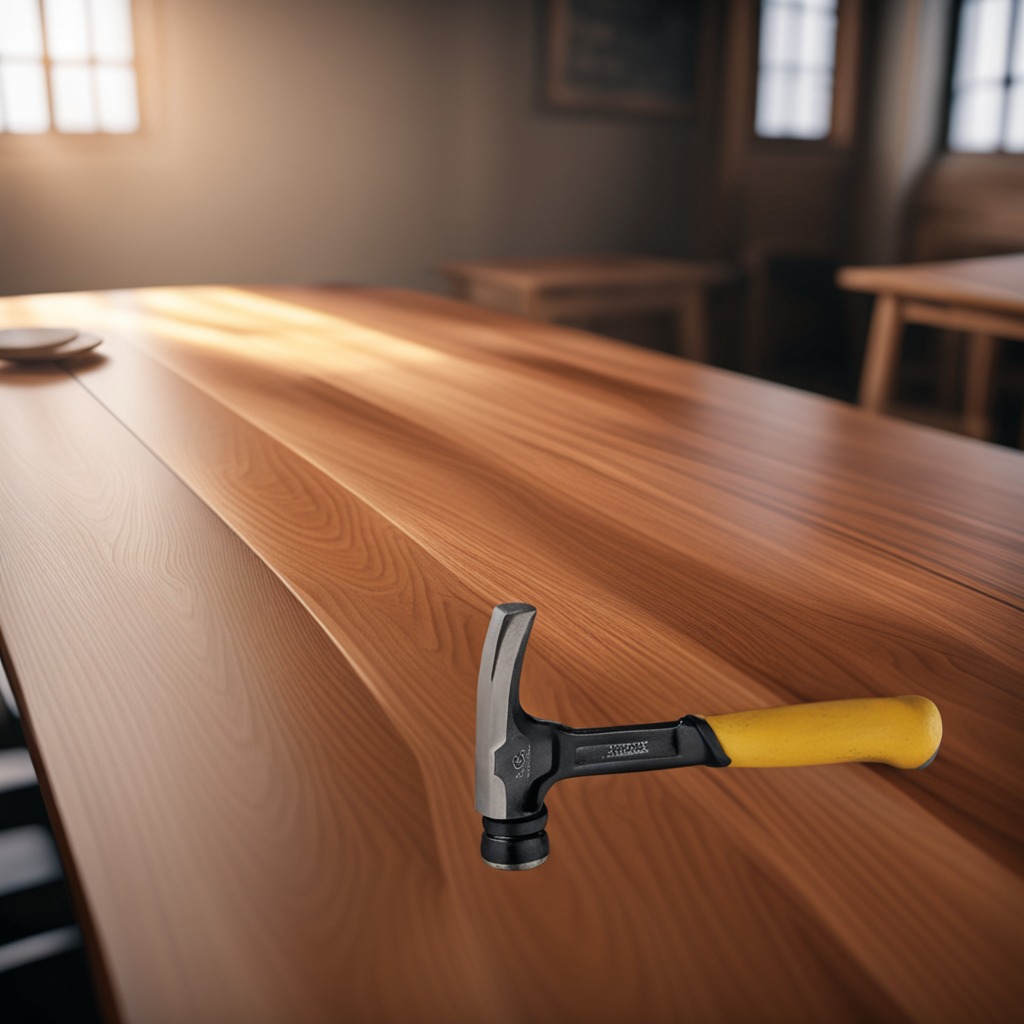
A hammer is lying on the wooden table in a carpentry studio.